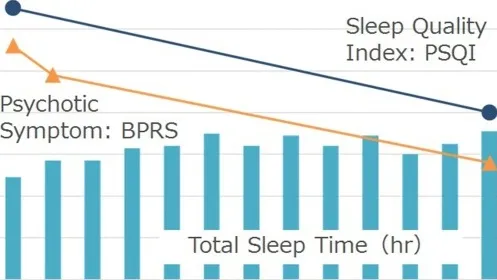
Case treatment and clinical course. The patient's total sleep time increased from 5 to 7 h per day and his insomnia and psychotic symptoms decreased steadily. He could stop using chlorpromazine as a sedative. Psychiatric symptoms were evaluated by BPRS and sleep disturbance was evaluated by PSQI. BPRS dropped from 48 to 24. PSQI dropped from 13 to 8. CBT-i, Cognitive Behavioral Therapy for insomnia; BPRS, The Brief Psychiatric Rating Scale; PSQI, Pittsburgh Sleep Quality Index.
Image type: chart (chart)